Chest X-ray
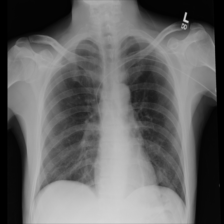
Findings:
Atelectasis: negative
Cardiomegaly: negative
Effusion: negative
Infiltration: negative
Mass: negative
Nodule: negative
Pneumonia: negative
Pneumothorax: negative
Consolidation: negative
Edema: negative
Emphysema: negative
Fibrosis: negative
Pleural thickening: negative
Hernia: negative